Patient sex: M
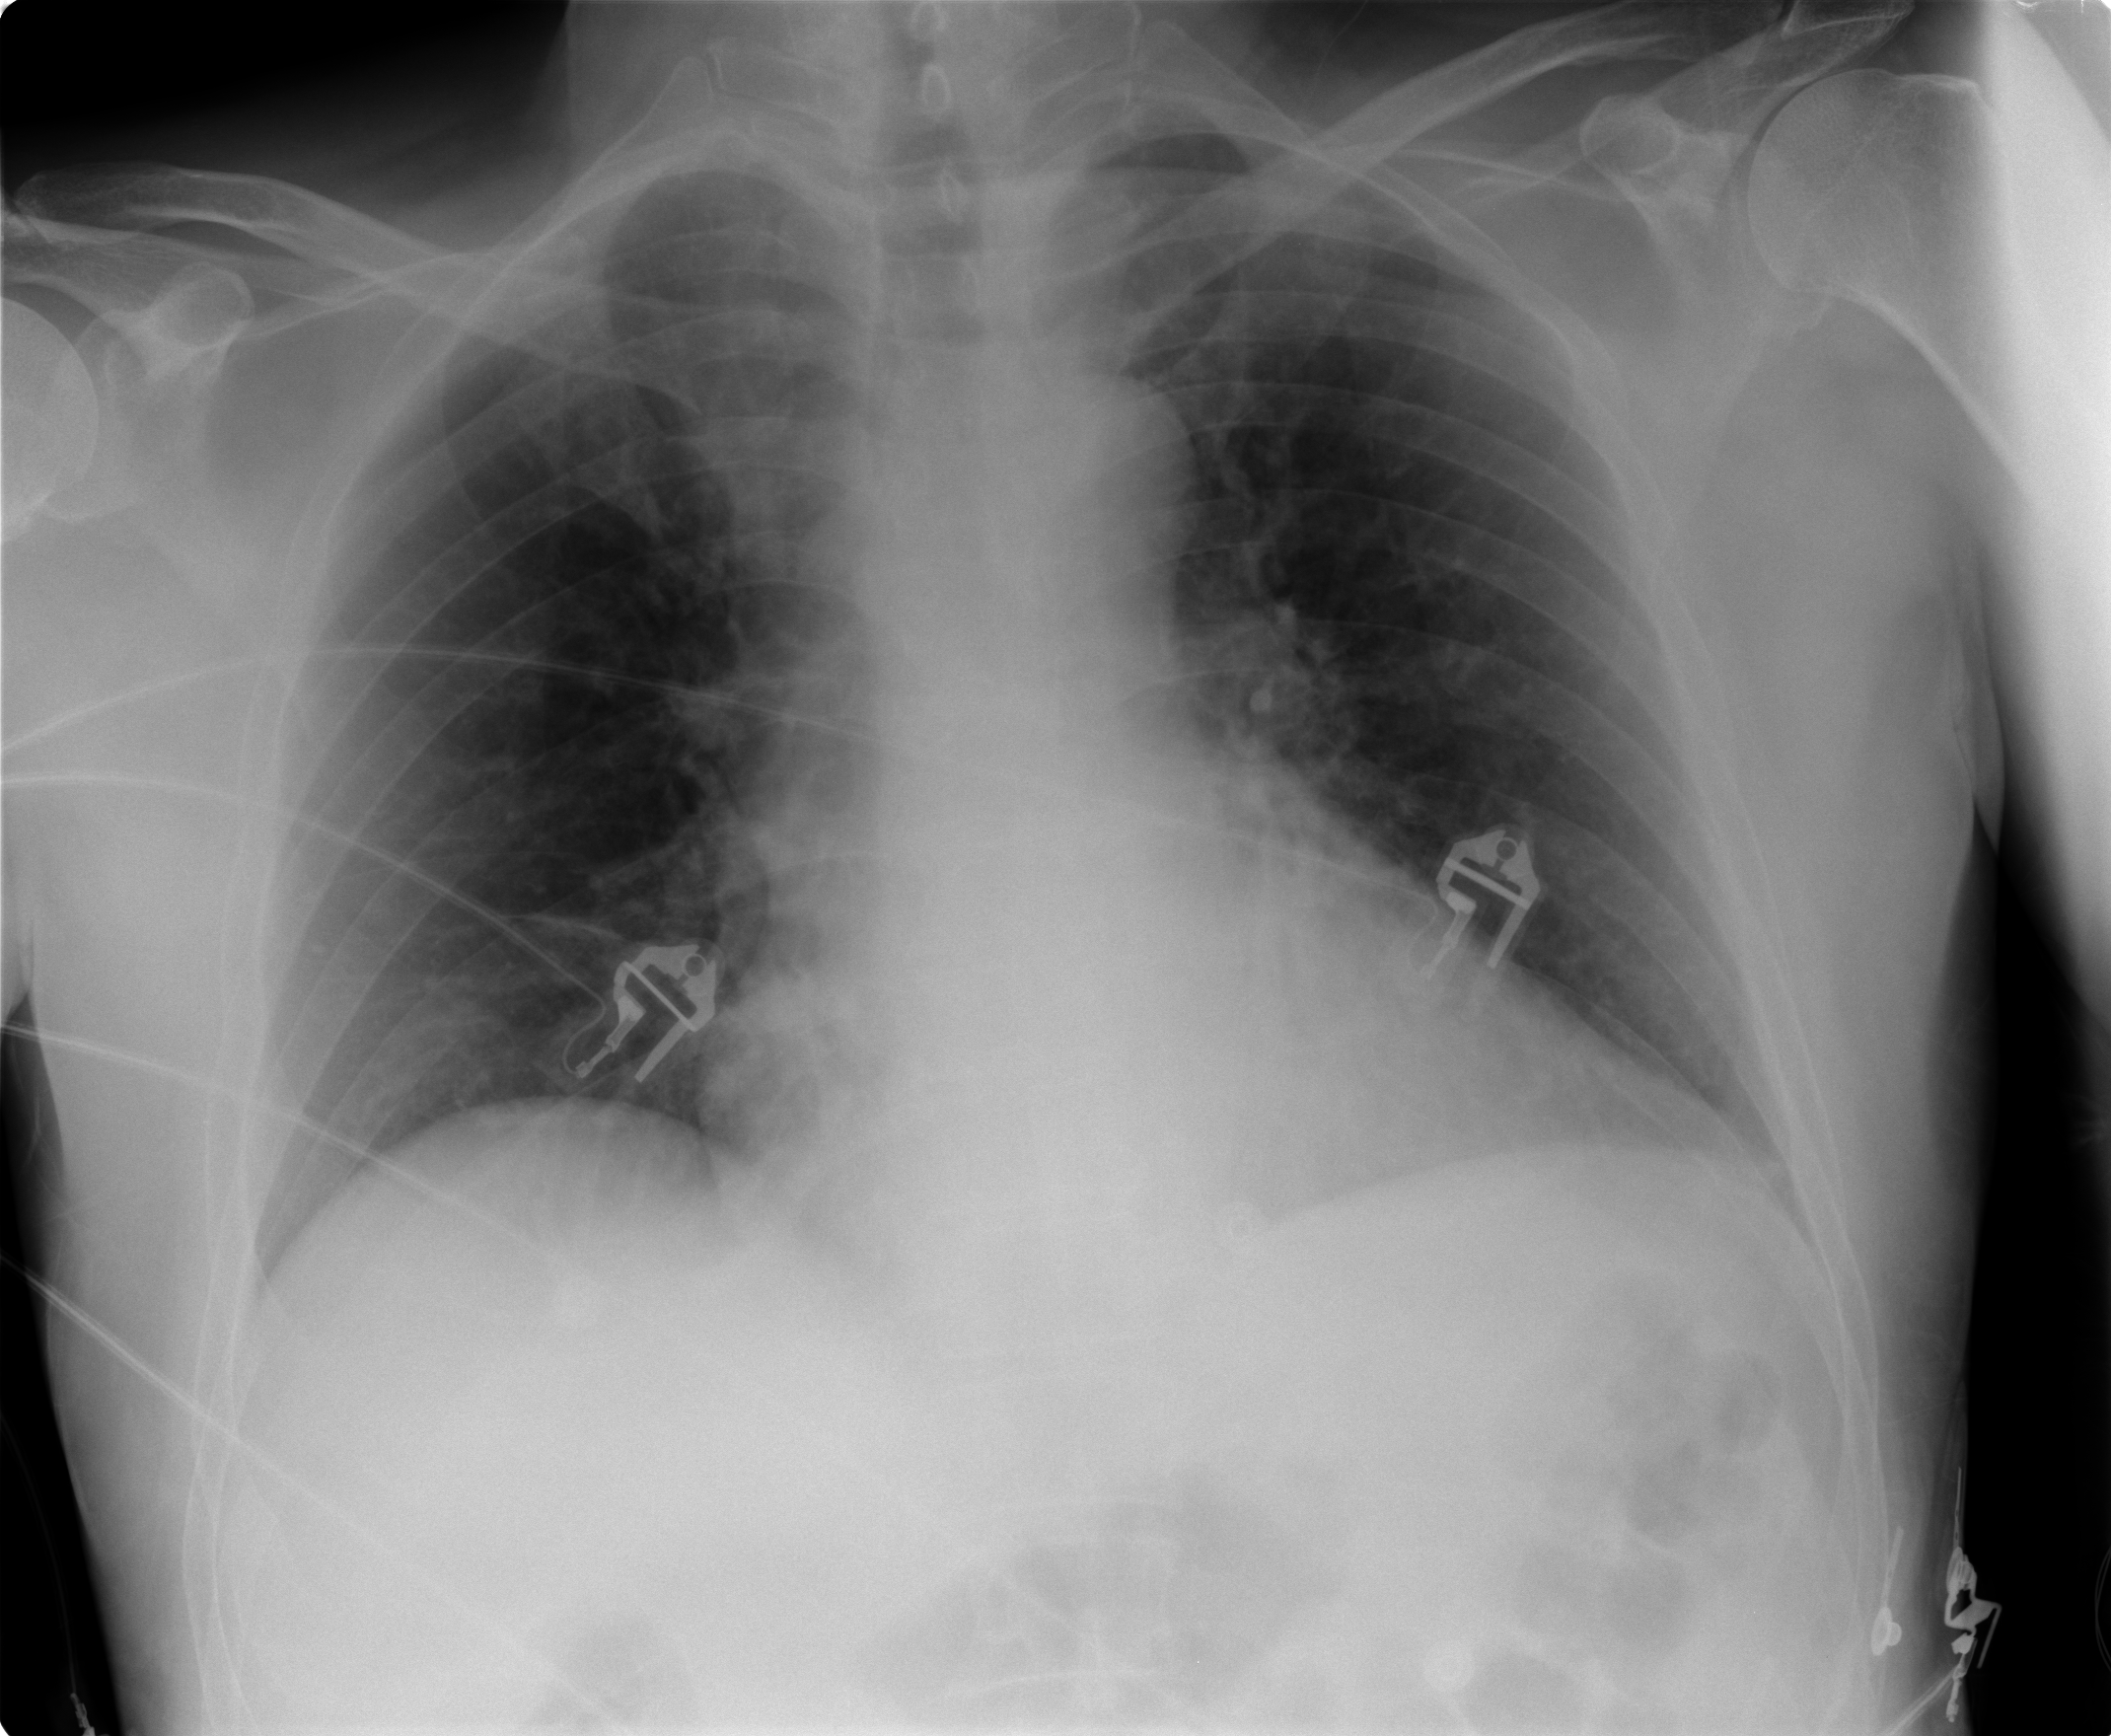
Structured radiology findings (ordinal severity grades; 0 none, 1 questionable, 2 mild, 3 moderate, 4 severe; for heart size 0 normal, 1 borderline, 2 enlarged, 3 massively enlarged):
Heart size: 3
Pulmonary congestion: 3
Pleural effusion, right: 0
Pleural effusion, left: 0
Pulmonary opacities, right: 0
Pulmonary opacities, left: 0
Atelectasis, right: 0
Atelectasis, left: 0